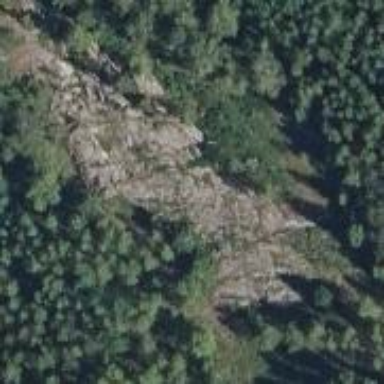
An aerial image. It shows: Landscape dominated by bare rock.